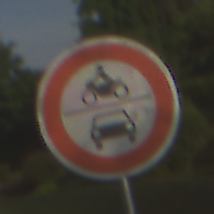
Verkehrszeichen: VerbotKraftfahrzeuge
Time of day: SunriseSunset
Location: Outdoor (Suburban)
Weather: PartlyCloudy
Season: NotSpecified
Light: Natural